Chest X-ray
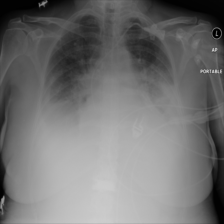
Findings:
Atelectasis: negative
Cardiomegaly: negative
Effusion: positive
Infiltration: positive
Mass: negative
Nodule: negative
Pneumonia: negative
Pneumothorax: negative
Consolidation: negative
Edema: negative
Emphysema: negative
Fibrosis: negative
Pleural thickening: negative
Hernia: negative